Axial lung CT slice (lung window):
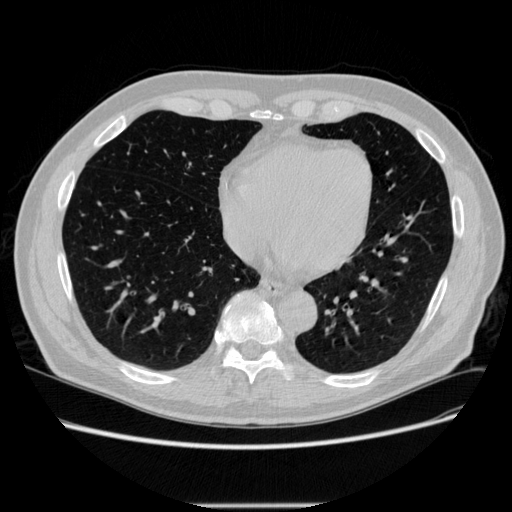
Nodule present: no